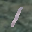
Label: 1